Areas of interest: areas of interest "Tennis Court"
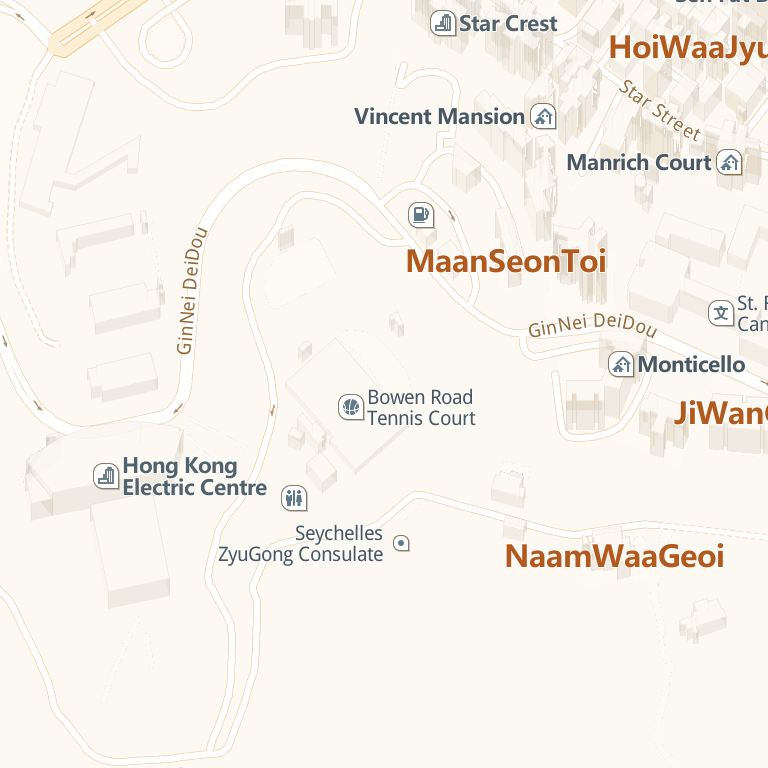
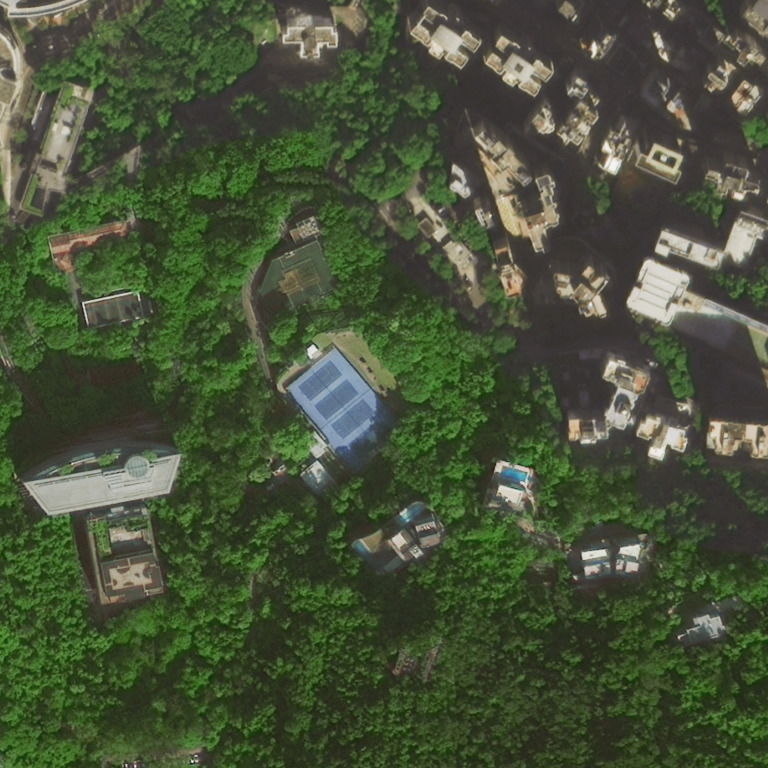